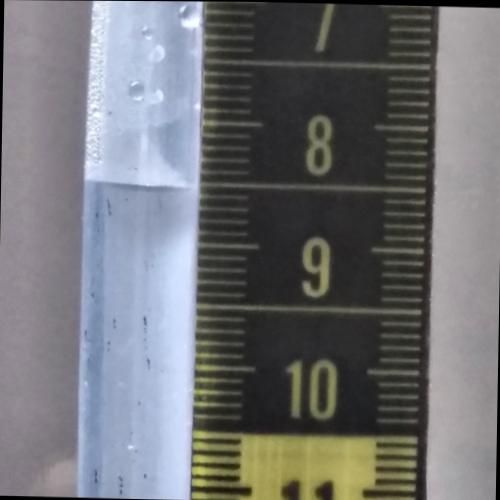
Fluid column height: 8.5 cm